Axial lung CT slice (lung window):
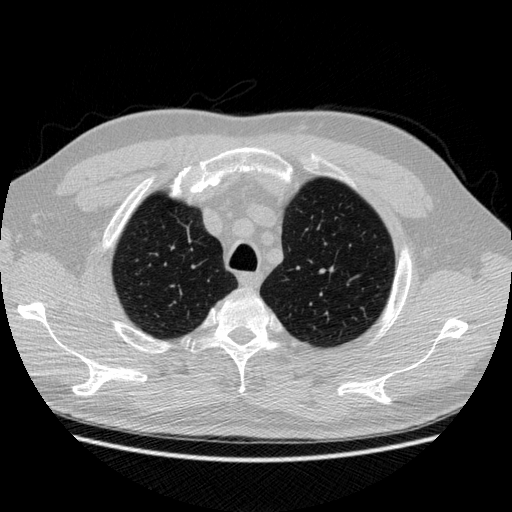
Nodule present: no